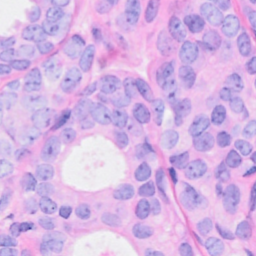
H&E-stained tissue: Breast